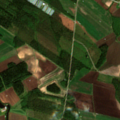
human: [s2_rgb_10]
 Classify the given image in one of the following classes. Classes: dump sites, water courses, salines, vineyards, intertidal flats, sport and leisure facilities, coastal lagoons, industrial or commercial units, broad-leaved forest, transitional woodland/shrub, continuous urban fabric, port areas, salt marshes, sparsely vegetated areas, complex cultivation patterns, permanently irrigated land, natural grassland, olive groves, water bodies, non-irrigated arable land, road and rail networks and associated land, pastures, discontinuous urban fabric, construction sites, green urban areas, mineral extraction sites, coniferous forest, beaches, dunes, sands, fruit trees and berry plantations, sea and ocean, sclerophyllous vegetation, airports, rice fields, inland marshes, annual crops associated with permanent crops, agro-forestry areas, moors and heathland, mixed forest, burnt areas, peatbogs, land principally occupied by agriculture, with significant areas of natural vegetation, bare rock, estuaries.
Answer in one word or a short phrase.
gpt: non-irrigated arable land, land principally occupied by agriculture, with significant areas of natural vegetation, mixed forest, transitional woodland/shrub